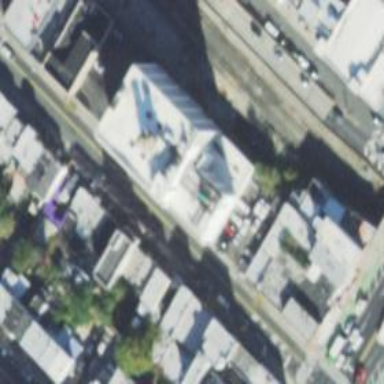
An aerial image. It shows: Part of building is shown in the image.